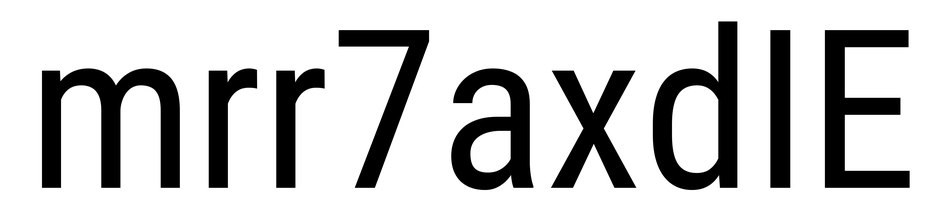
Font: Roboto_Condensed_Regular